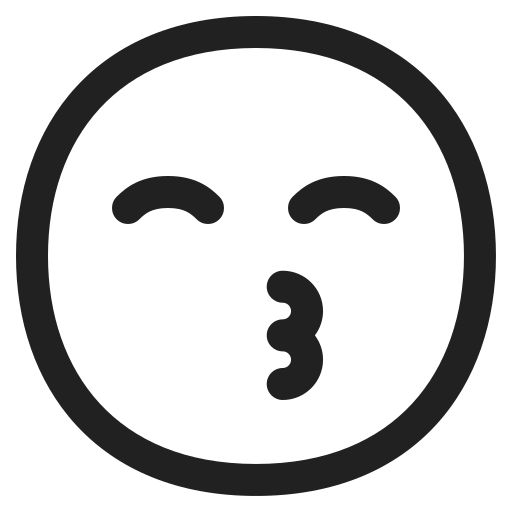
kissing face with smiling eyes high contrast